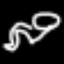
Label: frog